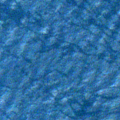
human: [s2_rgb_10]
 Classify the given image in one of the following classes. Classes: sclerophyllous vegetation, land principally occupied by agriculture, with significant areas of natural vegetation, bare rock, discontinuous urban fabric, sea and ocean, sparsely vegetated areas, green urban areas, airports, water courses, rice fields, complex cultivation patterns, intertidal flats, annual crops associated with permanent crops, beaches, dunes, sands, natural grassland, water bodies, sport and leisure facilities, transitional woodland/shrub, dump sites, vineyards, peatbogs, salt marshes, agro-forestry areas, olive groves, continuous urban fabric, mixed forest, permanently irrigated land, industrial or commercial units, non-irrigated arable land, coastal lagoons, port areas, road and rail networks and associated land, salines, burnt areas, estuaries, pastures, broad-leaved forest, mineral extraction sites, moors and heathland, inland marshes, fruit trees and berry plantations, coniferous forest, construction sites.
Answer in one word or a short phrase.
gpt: sea and ocean